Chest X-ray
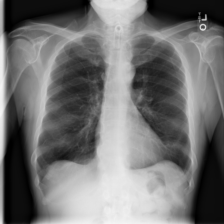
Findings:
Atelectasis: negative
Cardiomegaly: negative
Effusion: negative
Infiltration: negative
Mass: negative
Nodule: negative
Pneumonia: negative
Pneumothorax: negative
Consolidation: negative
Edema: negative
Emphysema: negative
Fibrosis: negative
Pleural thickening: negative
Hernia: negative